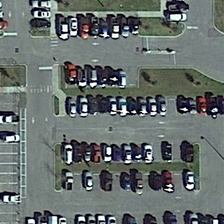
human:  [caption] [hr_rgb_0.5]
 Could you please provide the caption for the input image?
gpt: many cars are parked in a parking lot .

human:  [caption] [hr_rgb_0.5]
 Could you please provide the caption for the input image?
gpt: many cars are parked in a parking lot .

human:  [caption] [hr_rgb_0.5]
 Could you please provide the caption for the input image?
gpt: many cars are parked in a parking lot .

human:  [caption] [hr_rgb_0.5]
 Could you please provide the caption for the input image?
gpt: many cars are parked in a parking lot .

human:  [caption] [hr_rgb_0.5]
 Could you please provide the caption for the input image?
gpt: many cars are parked in a parking lot .